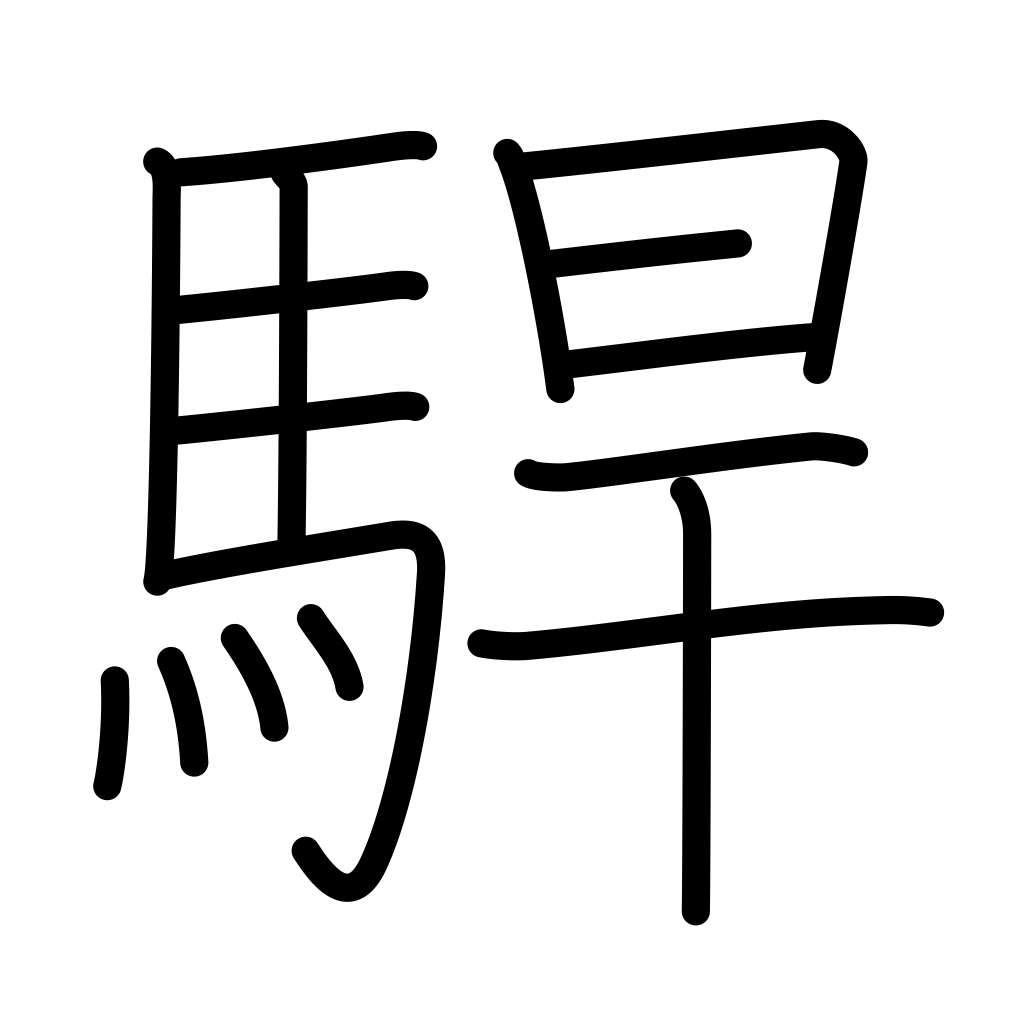
Meaning: rage, run wild